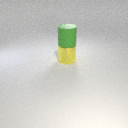
large yellow metal cylinder below large green rubber cylinder